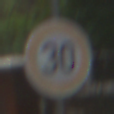
Verkehrszeichen: Geschwindigkeit30
Umgebung: Outdoor, Urban
Tageszeit: MorningAfternoon
Wetter: Overcast
Licht: Natural
Jahreszeit: NotSpecified
Kontrast: LowContrast